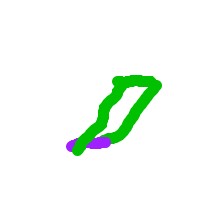
Shape: parallelogram